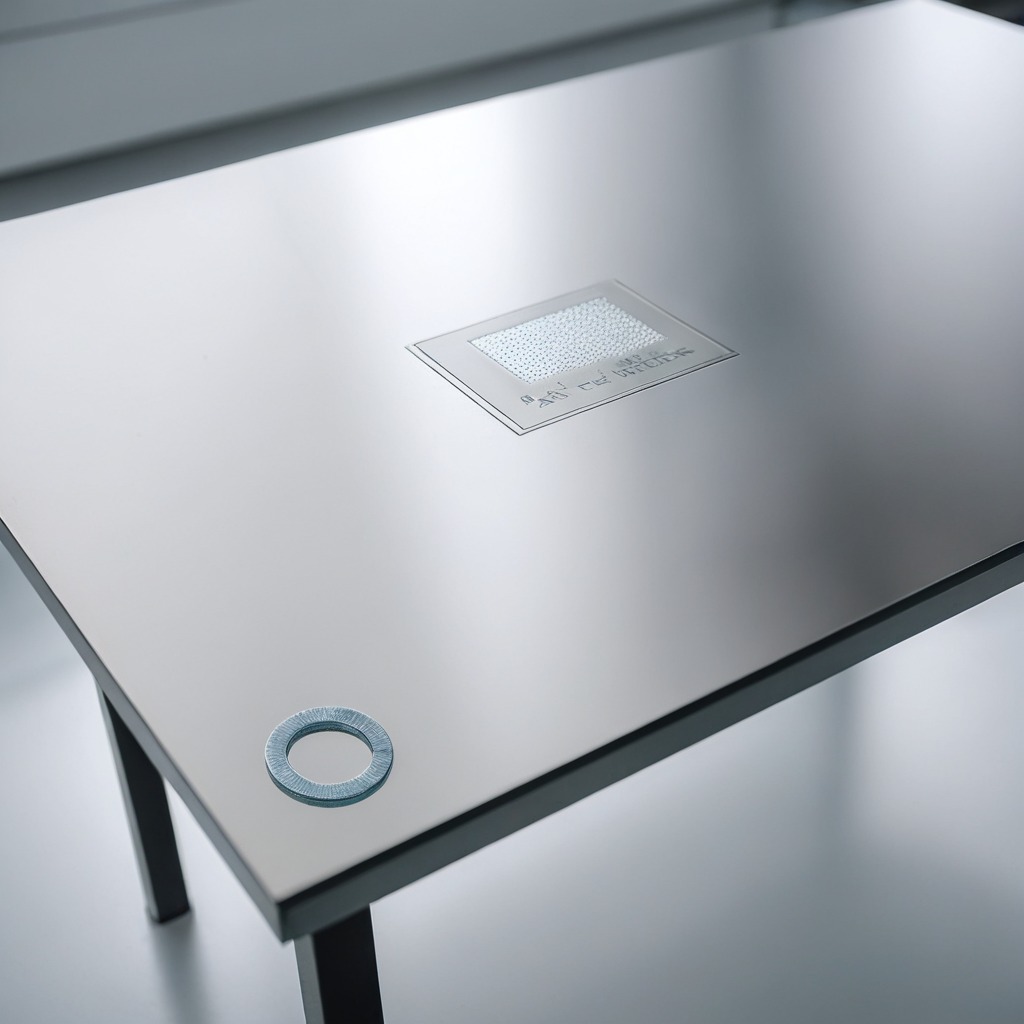
A flat metal washer lies on the stainless steel table in a high-end prototyping lab.